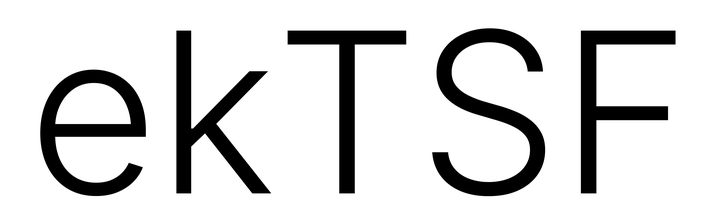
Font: Inter_Light